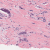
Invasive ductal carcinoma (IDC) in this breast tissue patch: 1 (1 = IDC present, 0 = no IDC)